Question: I have an example data in the left table and the expected output is on the right side.

The requirement of output are:
- -
For example, at time 6, there are 3 model A with serial number 1,2,7, but we only count serial 7 because the first row (1-A-6) has a duplicate serial to the next row (1-A-7) so we don't count (1-A-6).
The question is, How can i make a SQL query to get data like output in only ONE query?
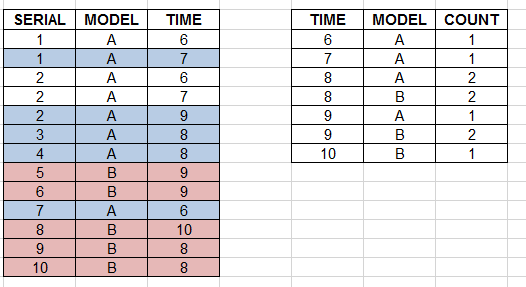
Answer: The technique below uses 'ROW_NUMBER' and subqueries to get the last instance of each serial, then the 'GROUP BY' with 'COUNT' to perform the aggregate. These should be supported by common DBMS's (since you didn't specify SQL Server or MySQL or whatever).
'''
SELECT
[Time],
[Model],
COUNT(*) AS [Count]
FROM (
SELECT
[Time],
[Model],
[Serial],
-- Paritioning by serial, get last instance of the serial
ROW_NUMBER() OVER (PARTITION BY Serial ORDER BY RowNum DESC) AS RowNum
FROM (
SELECT
[Time],
[Model],
[Serial],
-- Add a row number to help find the last value per requirements
ROW_NUMBER() OVER (ORDER BY [Serial]) AS RowNum
FROM @T -- Your table here
) T
) T
WHERE RowNum = 1 -- Get last instance of the serial
GROUP BY
[Time],
[Model]
ORDER BY
[Time]
'''
Testing this with SQL Server:
'''
DECLARE @T TABLE ([Serial] INT, [Model] CHAR(1), [Time] INT)
INSERT @T VALUES (1,'A', 6),(1, 'A', 7),(2,'A',6),(2,'A',7),
(2,'A',9),(3,'A',8),(4,'A',8),(5,'B',9),(6,'B',9),(7,'A',6),
(8,'B',10),(9,'B',8),(10,'B',8)
'''
The desired output is achieved:
'''
Time Model Count
----------- ----- -----------
6 A 1
7 A 1
8 A 2
8 B 2
9 A 1
9 B 2
10 B 1
'''